Aerial crown-view tile of a tropical tree (Barro Colorado Island, Panama), acquired 20250124:
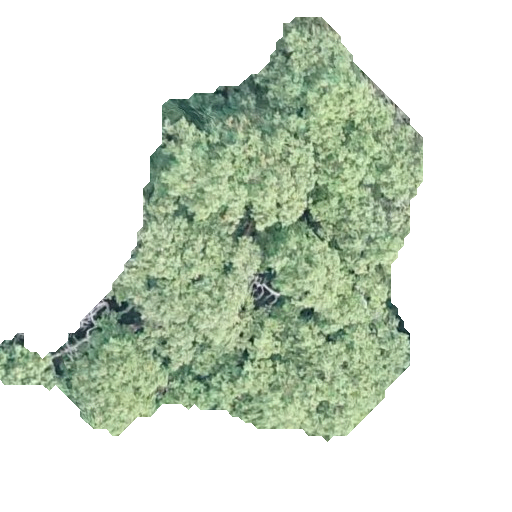
Species: Hieronyma alchorneoides
GBIF accepted scientific name: Hieronyma alchorneoides
Crown area: 151.132 m²